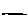
Label: line